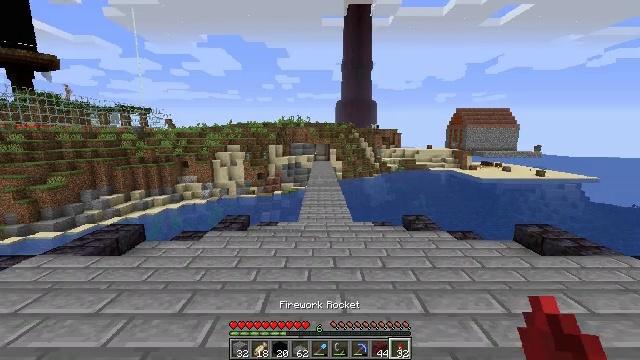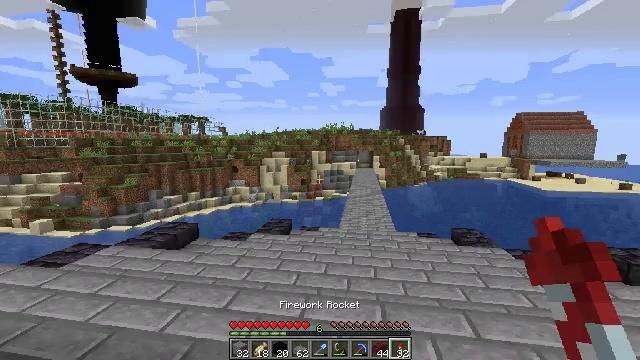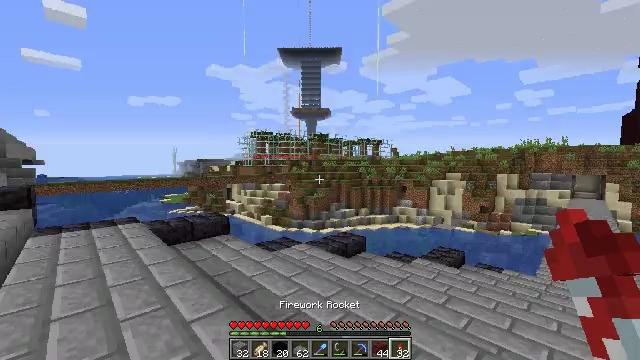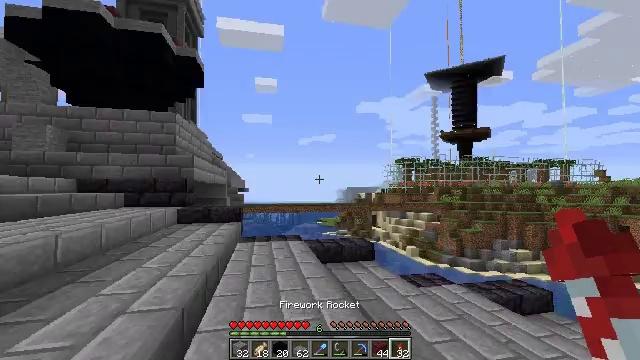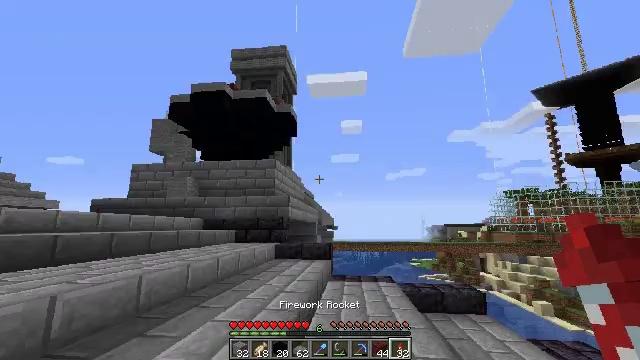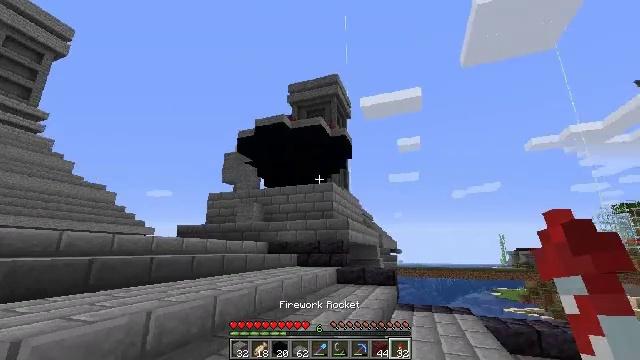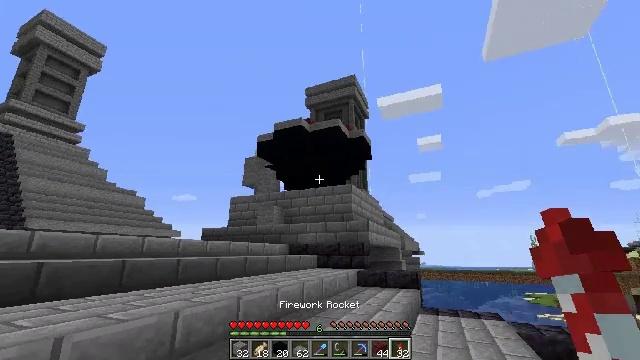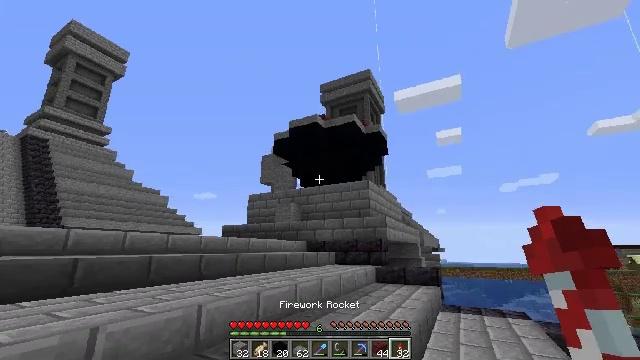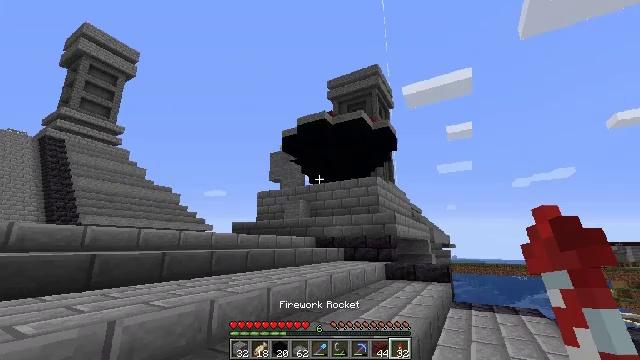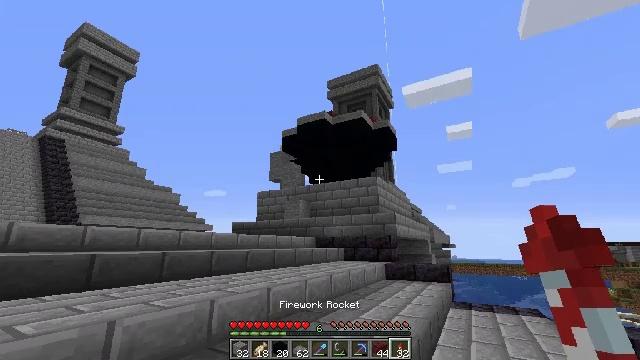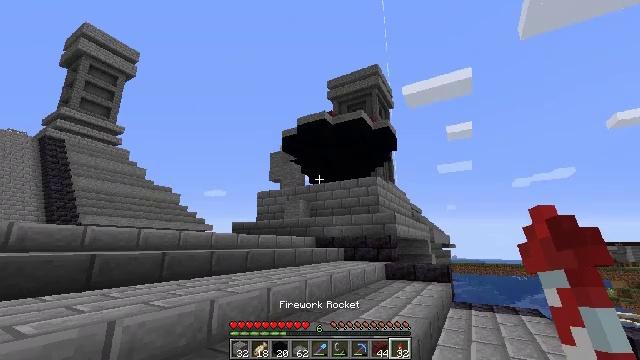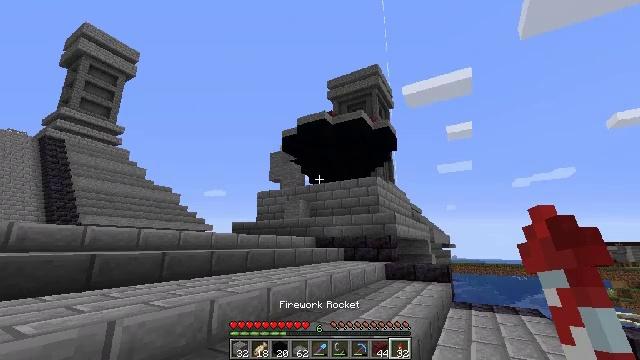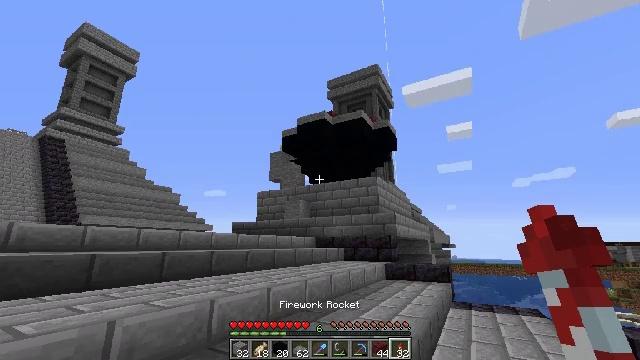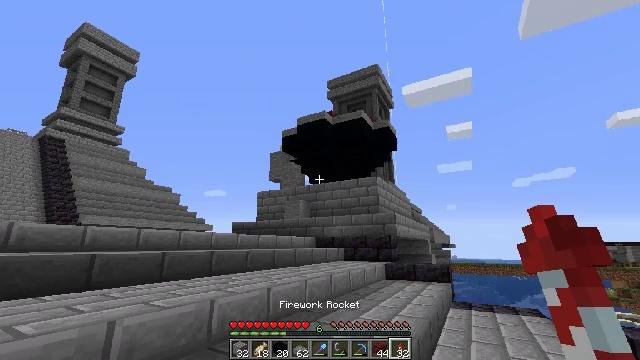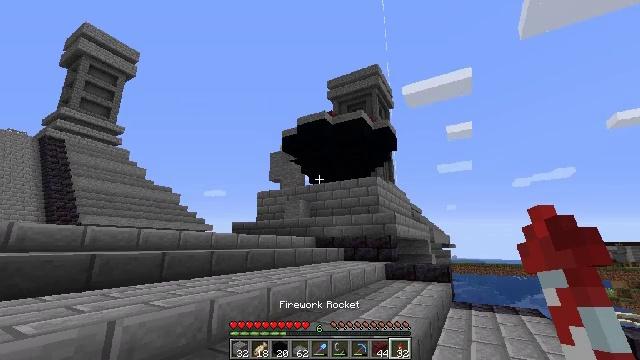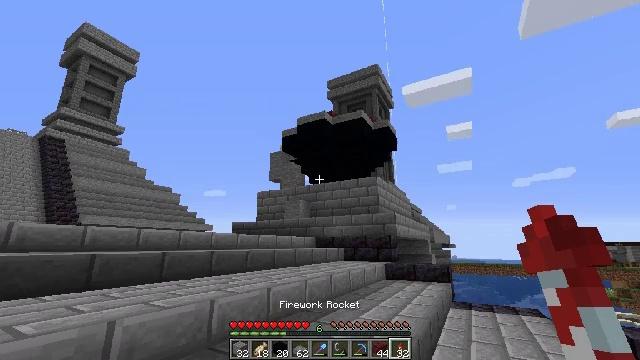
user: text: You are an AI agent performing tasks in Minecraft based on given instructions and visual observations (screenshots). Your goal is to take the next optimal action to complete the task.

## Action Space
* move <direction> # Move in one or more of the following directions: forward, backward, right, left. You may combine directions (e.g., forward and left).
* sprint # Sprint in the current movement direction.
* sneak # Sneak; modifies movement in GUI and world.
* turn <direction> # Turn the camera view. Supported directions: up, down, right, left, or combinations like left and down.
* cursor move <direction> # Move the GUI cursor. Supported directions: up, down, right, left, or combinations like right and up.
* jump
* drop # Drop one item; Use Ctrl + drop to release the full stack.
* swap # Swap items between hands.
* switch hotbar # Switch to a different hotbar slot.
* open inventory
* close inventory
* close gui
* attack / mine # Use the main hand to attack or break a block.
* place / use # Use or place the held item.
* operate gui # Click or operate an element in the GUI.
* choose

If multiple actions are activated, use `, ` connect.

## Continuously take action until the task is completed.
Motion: motion action
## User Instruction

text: Set up the crafting grid to craft white concrete powder.
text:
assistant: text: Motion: turn left and up
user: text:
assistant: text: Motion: turn left and up
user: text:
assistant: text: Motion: turn left and up
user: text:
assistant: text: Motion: turn left and up
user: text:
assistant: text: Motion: turn left and up
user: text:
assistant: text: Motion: turn left
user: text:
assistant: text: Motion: turn left
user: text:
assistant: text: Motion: turn left
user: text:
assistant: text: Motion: no_op
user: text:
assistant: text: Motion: no_op
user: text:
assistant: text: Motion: no_op
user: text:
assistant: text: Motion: no_op
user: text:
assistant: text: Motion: no_op
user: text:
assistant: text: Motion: no_op
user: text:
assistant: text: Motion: no_op
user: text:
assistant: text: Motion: no_op
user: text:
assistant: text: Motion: no_op
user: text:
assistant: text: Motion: no_op
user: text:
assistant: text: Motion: no_op
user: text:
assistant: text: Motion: no_op
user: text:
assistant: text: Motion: no_op
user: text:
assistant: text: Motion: no_op
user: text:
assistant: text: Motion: no_op
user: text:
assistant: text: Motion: no_op
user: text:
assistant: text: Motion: no_op
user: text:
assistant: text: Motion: no_op
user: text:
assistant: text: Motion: no_op
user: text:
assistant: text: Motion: no_op
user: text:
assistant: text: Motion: no_op
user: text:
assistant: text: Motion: no_op